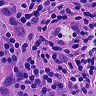
Metastatic tissue present: yes